Question: I don't know why while creating a 'CustomRoute' which inherits from 'Route', the field 'DataTokens["Namespaces"]' is ignored.
And I get the error:
Here is the sample:
'''
public static void RegisterRoutes(RouteCollection routes)
{
//Create dataTokens object
var dataTokens = new RouteValueDictionary();
var ns = new[] {"MvcDomainRouting.Controllers.Delivery" };
dataTokens["Namespaces"] = ns;
//Note is a custom route
routes.Add("DomainRoute", new DomainRoute(
domain:"delivery.md", // Domain with parameters
url:"{action}/{id}", // URL with parameters
defaults: new { controller = "Home", action = "Index", id = "" },// Parameter defaults
constraints:null,
dataTokens: dataTokens,
routeHandler:new MvcRouteHandler()
));
}
'''
'''
public class DomainRoute : Route
{
public string Domain { get; set; }
public DomainRoute(string domain, string url, object defaults, object constraints,object dataTokens, IRouteHandler routeHandler)
: base(url, new RouteValueDictionary(defaults), new RouteValueDictionary(constraints), new RouteValueDictionary(dataTokens), routeHandler)
{
Domain = domain;
}
public override RouteData GetRouteData(HttpContextBase httpContext)
{
//Details ommited
// Route data
RouteData data = new RouteData(this, RouteHandler);
// 1.Add defaults
// 2.Map URL key/values
// Copy the DataTokens from the Route to the RouteData
if (DataTokens != null)
{
foreach (var prop in DataTokens)
{
data.DataTokens[prop.Key] = prop.Value;
}
}
return data;
// At this point 'data' holds the DataTokens["Namespaces"] see picture
}
}
'''
The stack trace from 'return data;':

'''
namespace MvcDomainRouting.Controllers.Lunch
{
[HandleError]
public class HomeController : Controller
{
public ActionResult Index()
{
ViewData["Message"] = "Welcome to ASP.NET MVC!";
return View();
}
public ActionResult About()
{
return View();
}
}
}
namespace MvcDomainRouting.Controllers.Delivery
{
[HandleError]
public class HomeController : Controller
{
public ActionResult Index()
{
return Content("Index din delivery");
}
public ActionResult About()
{
return Content("About din delivery");
}
}
}
'''
### Thanks in advance to each who is sharing experience.
If more details need please ask.
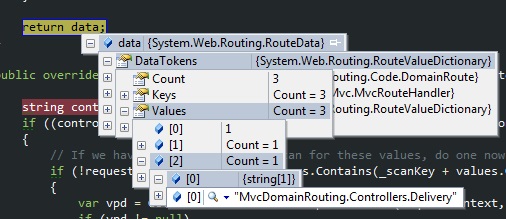
Answer: The problem was that I was creating a 'RouteValueDictionary' of 'RouteValueDictionary'.
Here is the fixed version:
Like this:
'''
public DomainRoute( ...,object dataTokens,...)
: base(...,dataTokens as RouteValueDictionary ,...)
// instead of
// : base(...,new RouteValueDictionary(dataTokens),..)
{
Domain = domain;
}
'''
Or like this
'''
//....
constraints:null,
namespaces: new []{"MvcDomainRouting.Controllers.Delivery" },
routeHandler:new MvcRouteHandler()
));
public DomainRoute( ...,string[] namespaces,...)
: base(...,new RouteValueDictionary(){{"Namespaces",namespaces}} ,...)
{
}
'''